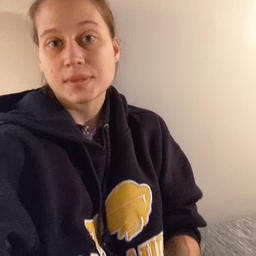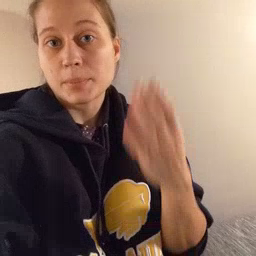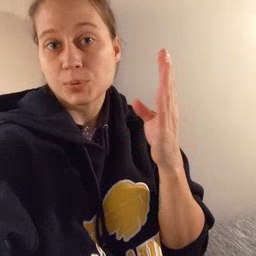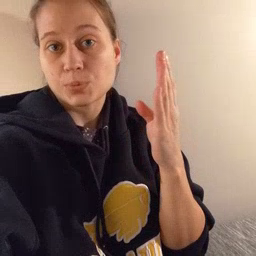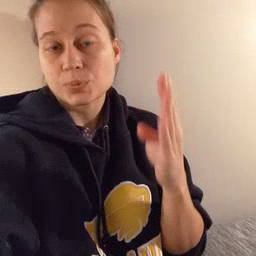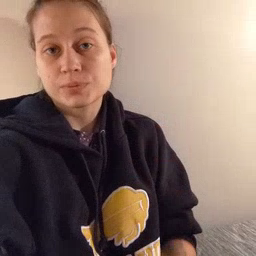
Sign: blue